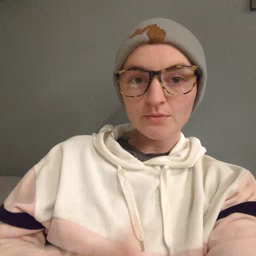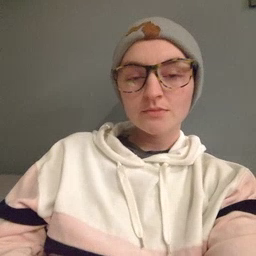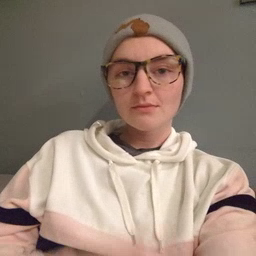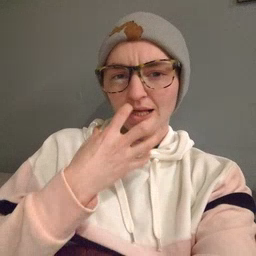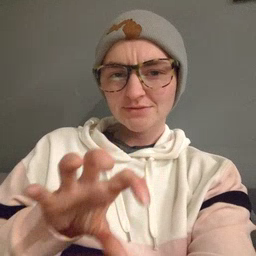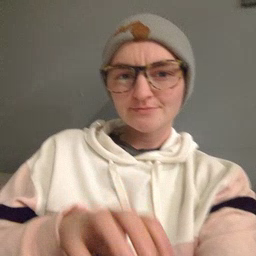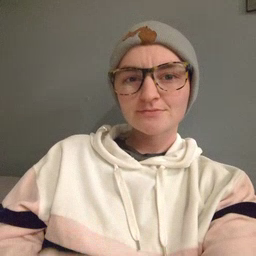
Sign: hot